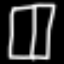
Label: pants